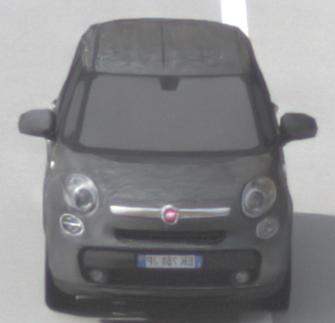
Make: Fiat
Model: 500L 1.4 16V
Detailed model: 500L (199)
Model produced from: 2012/10
Model produced until: 2017/05
Doors: 5
Color: gray
Road condition: dry road
Daytime: morning or afternoon
Contrast: low contrast